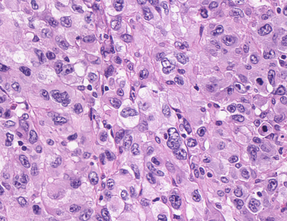
Tumor epithelial tissue: yes
Tumor-associated stroma tissue: no
Normal tissue: no